Interaction volume radius: 5 \u00c5
Interaction volume height: 10 \u00c5
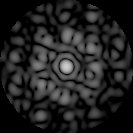
Disorder parameter: 0.7005